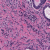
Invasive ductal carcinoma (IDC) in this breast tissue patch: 0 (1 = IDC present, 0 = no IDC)